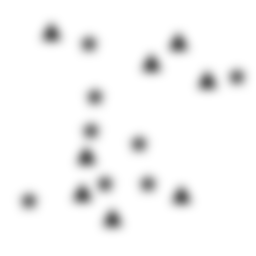
Squares: 0
Triangles: 8
Stars: 8
Total shapes: 16